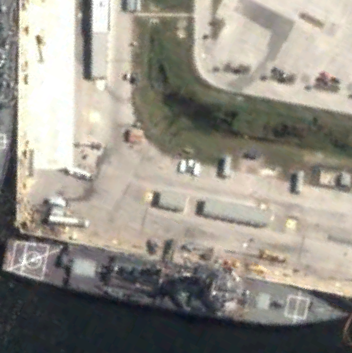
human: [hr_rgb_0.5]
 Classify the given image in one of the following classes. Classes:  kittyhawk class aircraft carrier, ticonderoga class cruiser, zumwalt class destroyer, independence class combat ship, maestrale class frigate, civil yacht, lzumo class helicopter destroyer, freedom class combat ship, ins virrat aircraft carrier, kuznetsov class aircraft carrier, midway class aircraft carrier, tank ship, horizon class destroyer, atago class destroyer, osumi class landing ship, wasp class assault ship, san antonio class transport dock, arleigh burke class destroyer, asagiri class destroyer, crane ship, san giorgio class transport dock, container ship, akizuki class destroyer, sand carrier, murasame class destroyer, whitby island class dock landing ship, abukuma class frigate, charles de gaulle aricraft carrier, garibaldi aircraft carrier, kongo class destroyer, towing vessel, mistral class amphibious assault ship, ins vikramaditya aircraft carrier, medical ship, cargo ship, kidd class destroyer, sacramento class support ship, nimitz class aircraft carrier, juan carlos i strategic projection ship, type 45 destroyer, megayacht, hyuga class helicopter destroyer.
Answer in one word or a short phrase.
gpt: Arleigh Burke class destroyer